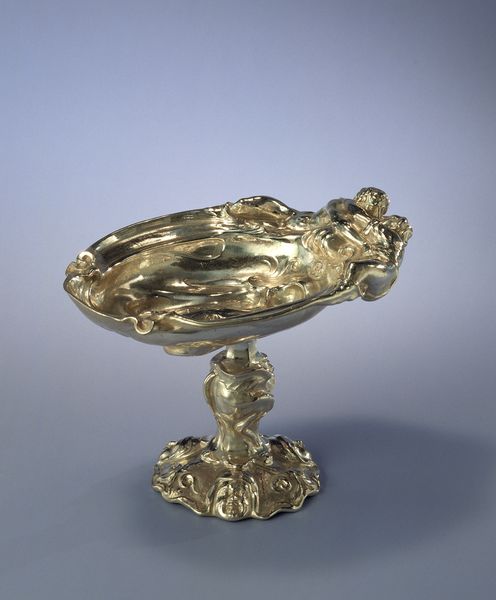
Titel: Schaal met kwabornament, gedragen door een gevleugeld monster
Künstler: Adam van (I) Vianen
Standort: Amsterdam
Institution: Rijksmuseum
Schlagwörter: blue, ornate, religious, gold, golden, modern, flowers, silver, angel, food, water, waves, feet, metal, noble, oval, photo, sculpture, statue, design, shiny, pond, cup, dish, bronze, carving, rich, plate, drink, lovers, bowl, dessert, reflection], jewelry, chalice, relic, tray, goblet, detailed, oyster, pedastal, hot, value, expensive, melted, luster, dryad, ashtray, casting, deposit, freezer, ramekin, exquisite, melt, handiword, craftwork